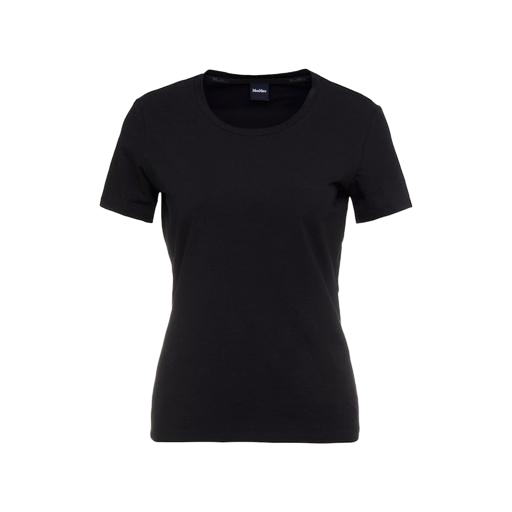
fitted woman's tee, black women's jersey t-shirt, black fitted t-shirt, white background